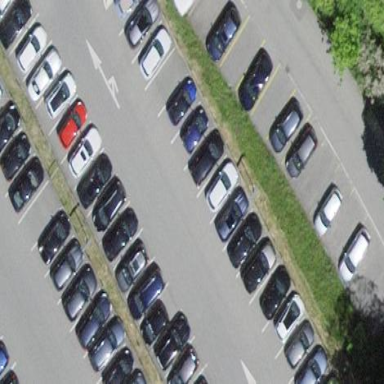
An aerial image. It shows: Street side parking area.